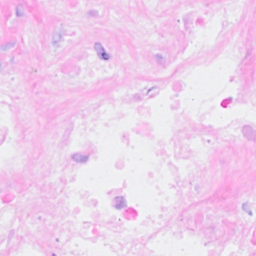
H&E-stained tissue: Breast